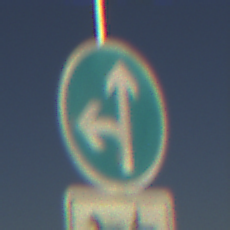
Verkehrszeichen: VorgeschriebeneFahrtrichtungGeradeausOderLinks
Zusatzzeichen unten: MehrspurigeFahrzeugeFrei9
Umgebung: Outdoor, Nature
Tageszeit: SunriseSunset
Wetter: Clear
Licht: Natural
Jahreszeit: NotSpecified
Kontrast: HighContrast